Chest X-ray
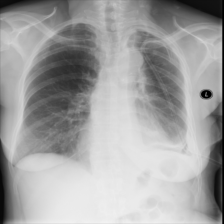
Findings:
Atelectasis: negative
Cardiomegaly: negative
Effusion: negative
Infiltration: negative
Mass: positive
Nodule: negative
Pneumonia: negative
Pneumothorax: positive
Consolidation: negative
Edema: negative
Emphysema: negative
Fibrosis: negative
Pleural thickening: negative
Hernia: negative